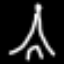
Label: The Eiffel Tower